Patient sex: M
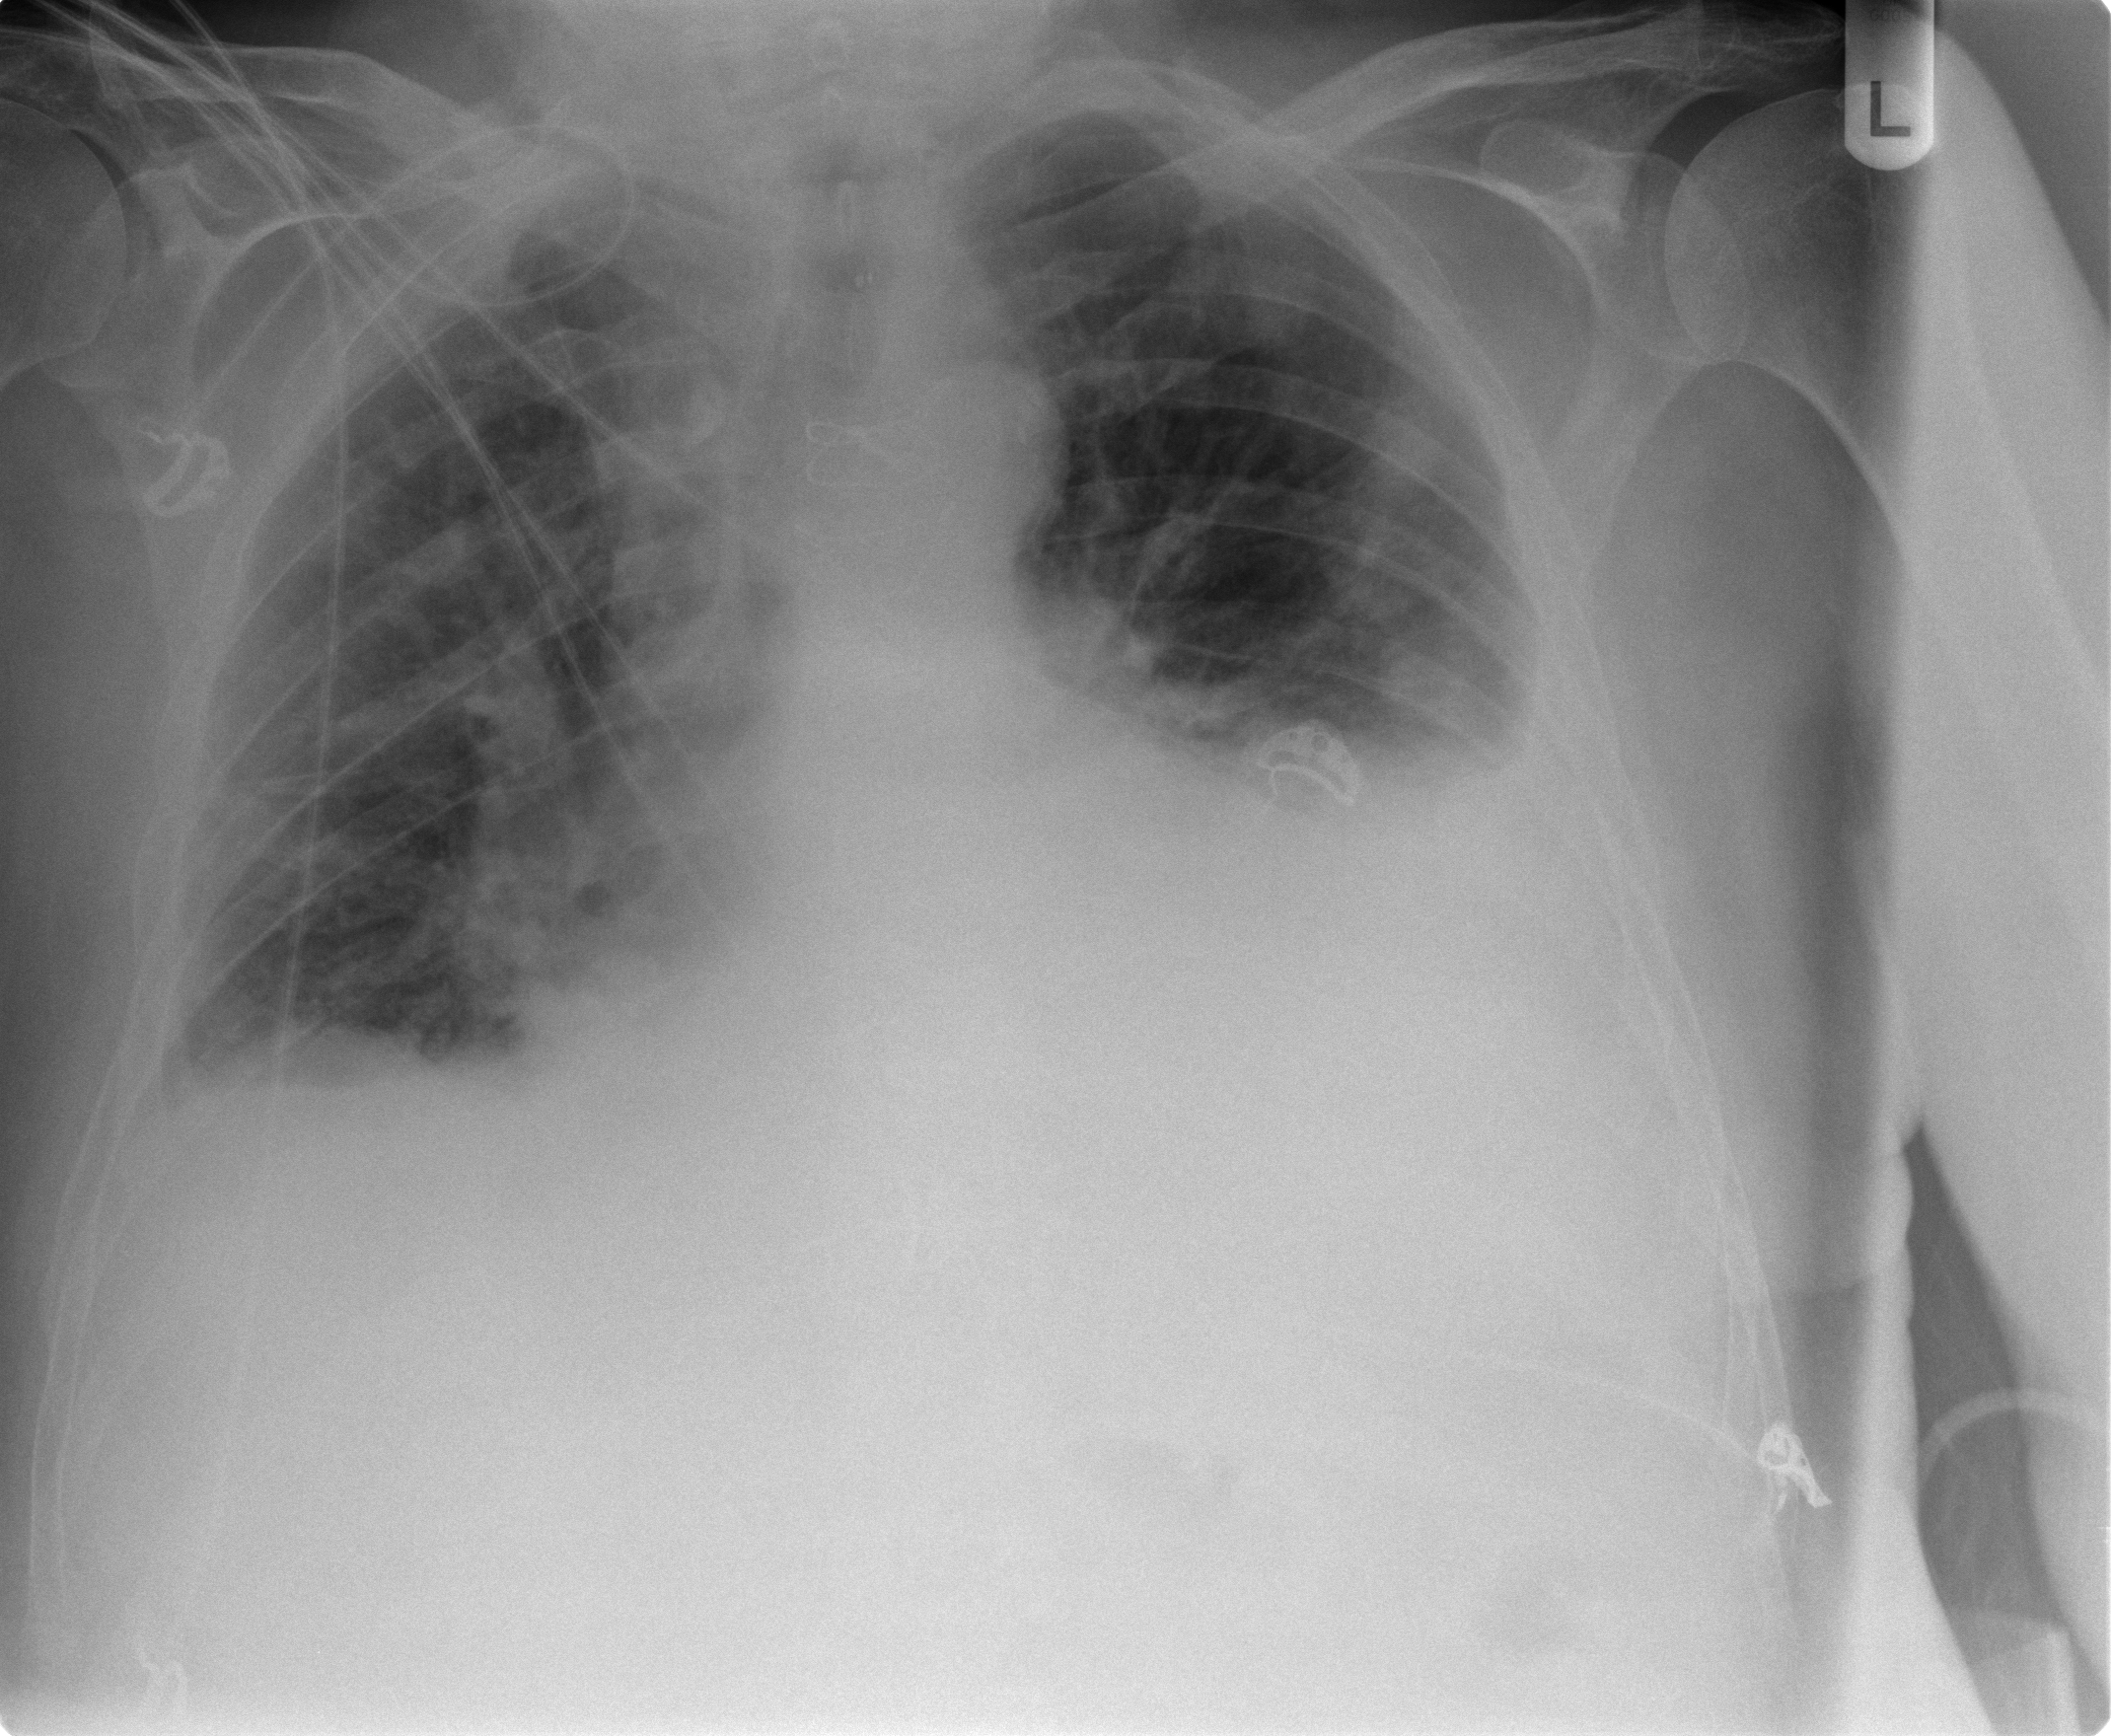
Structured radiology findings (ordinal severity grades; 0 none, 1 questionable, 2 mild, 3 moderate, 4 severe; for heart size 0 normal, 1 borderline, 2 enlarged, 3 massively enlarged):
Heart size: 3
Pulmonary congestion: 3
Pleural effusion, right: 2
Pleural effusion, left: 3
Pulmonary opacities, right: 2
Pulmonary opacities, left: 2
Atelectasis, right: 2
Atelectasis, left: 3